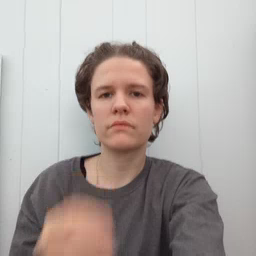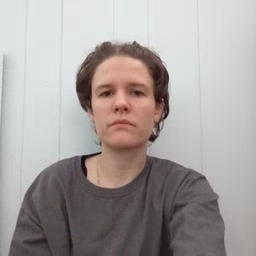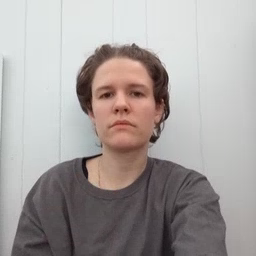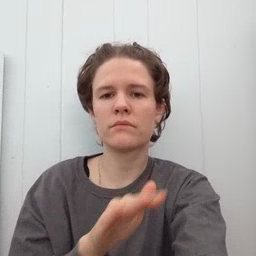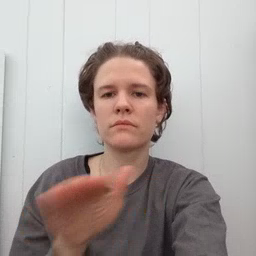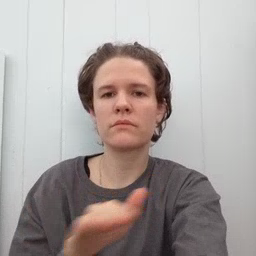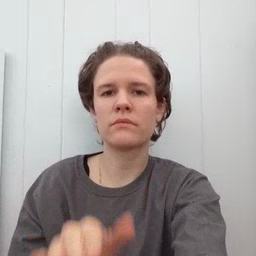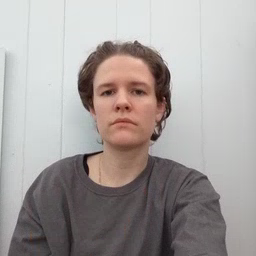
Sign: clean